Question: What is the result of this measurement?
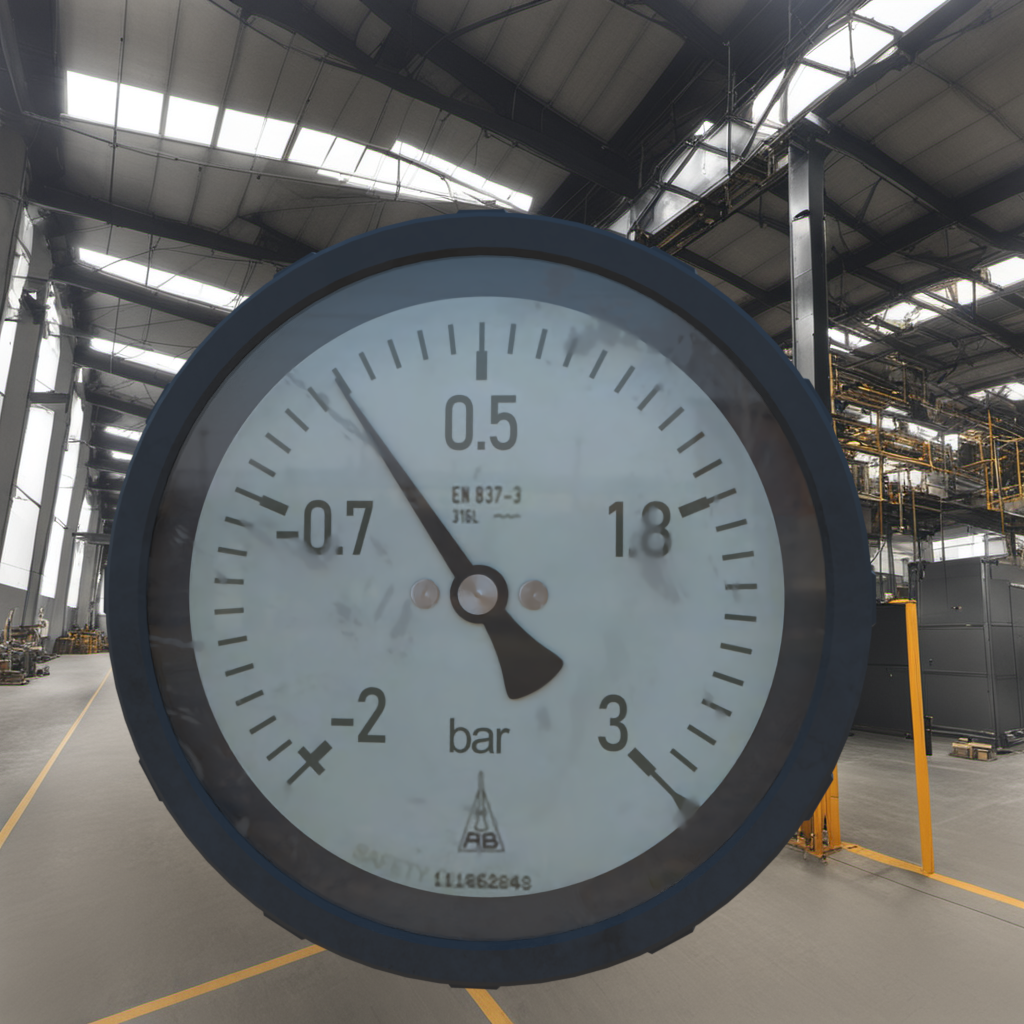
Answer: The result is -0.15
Question: What is the reading range of this measurement?
Answer: The range is from -2 to 3
Question: What is the minimum and maximum value range of the measurement in the image?
Answer: The minimum value is -2 and the maximum value is 3